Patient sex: F
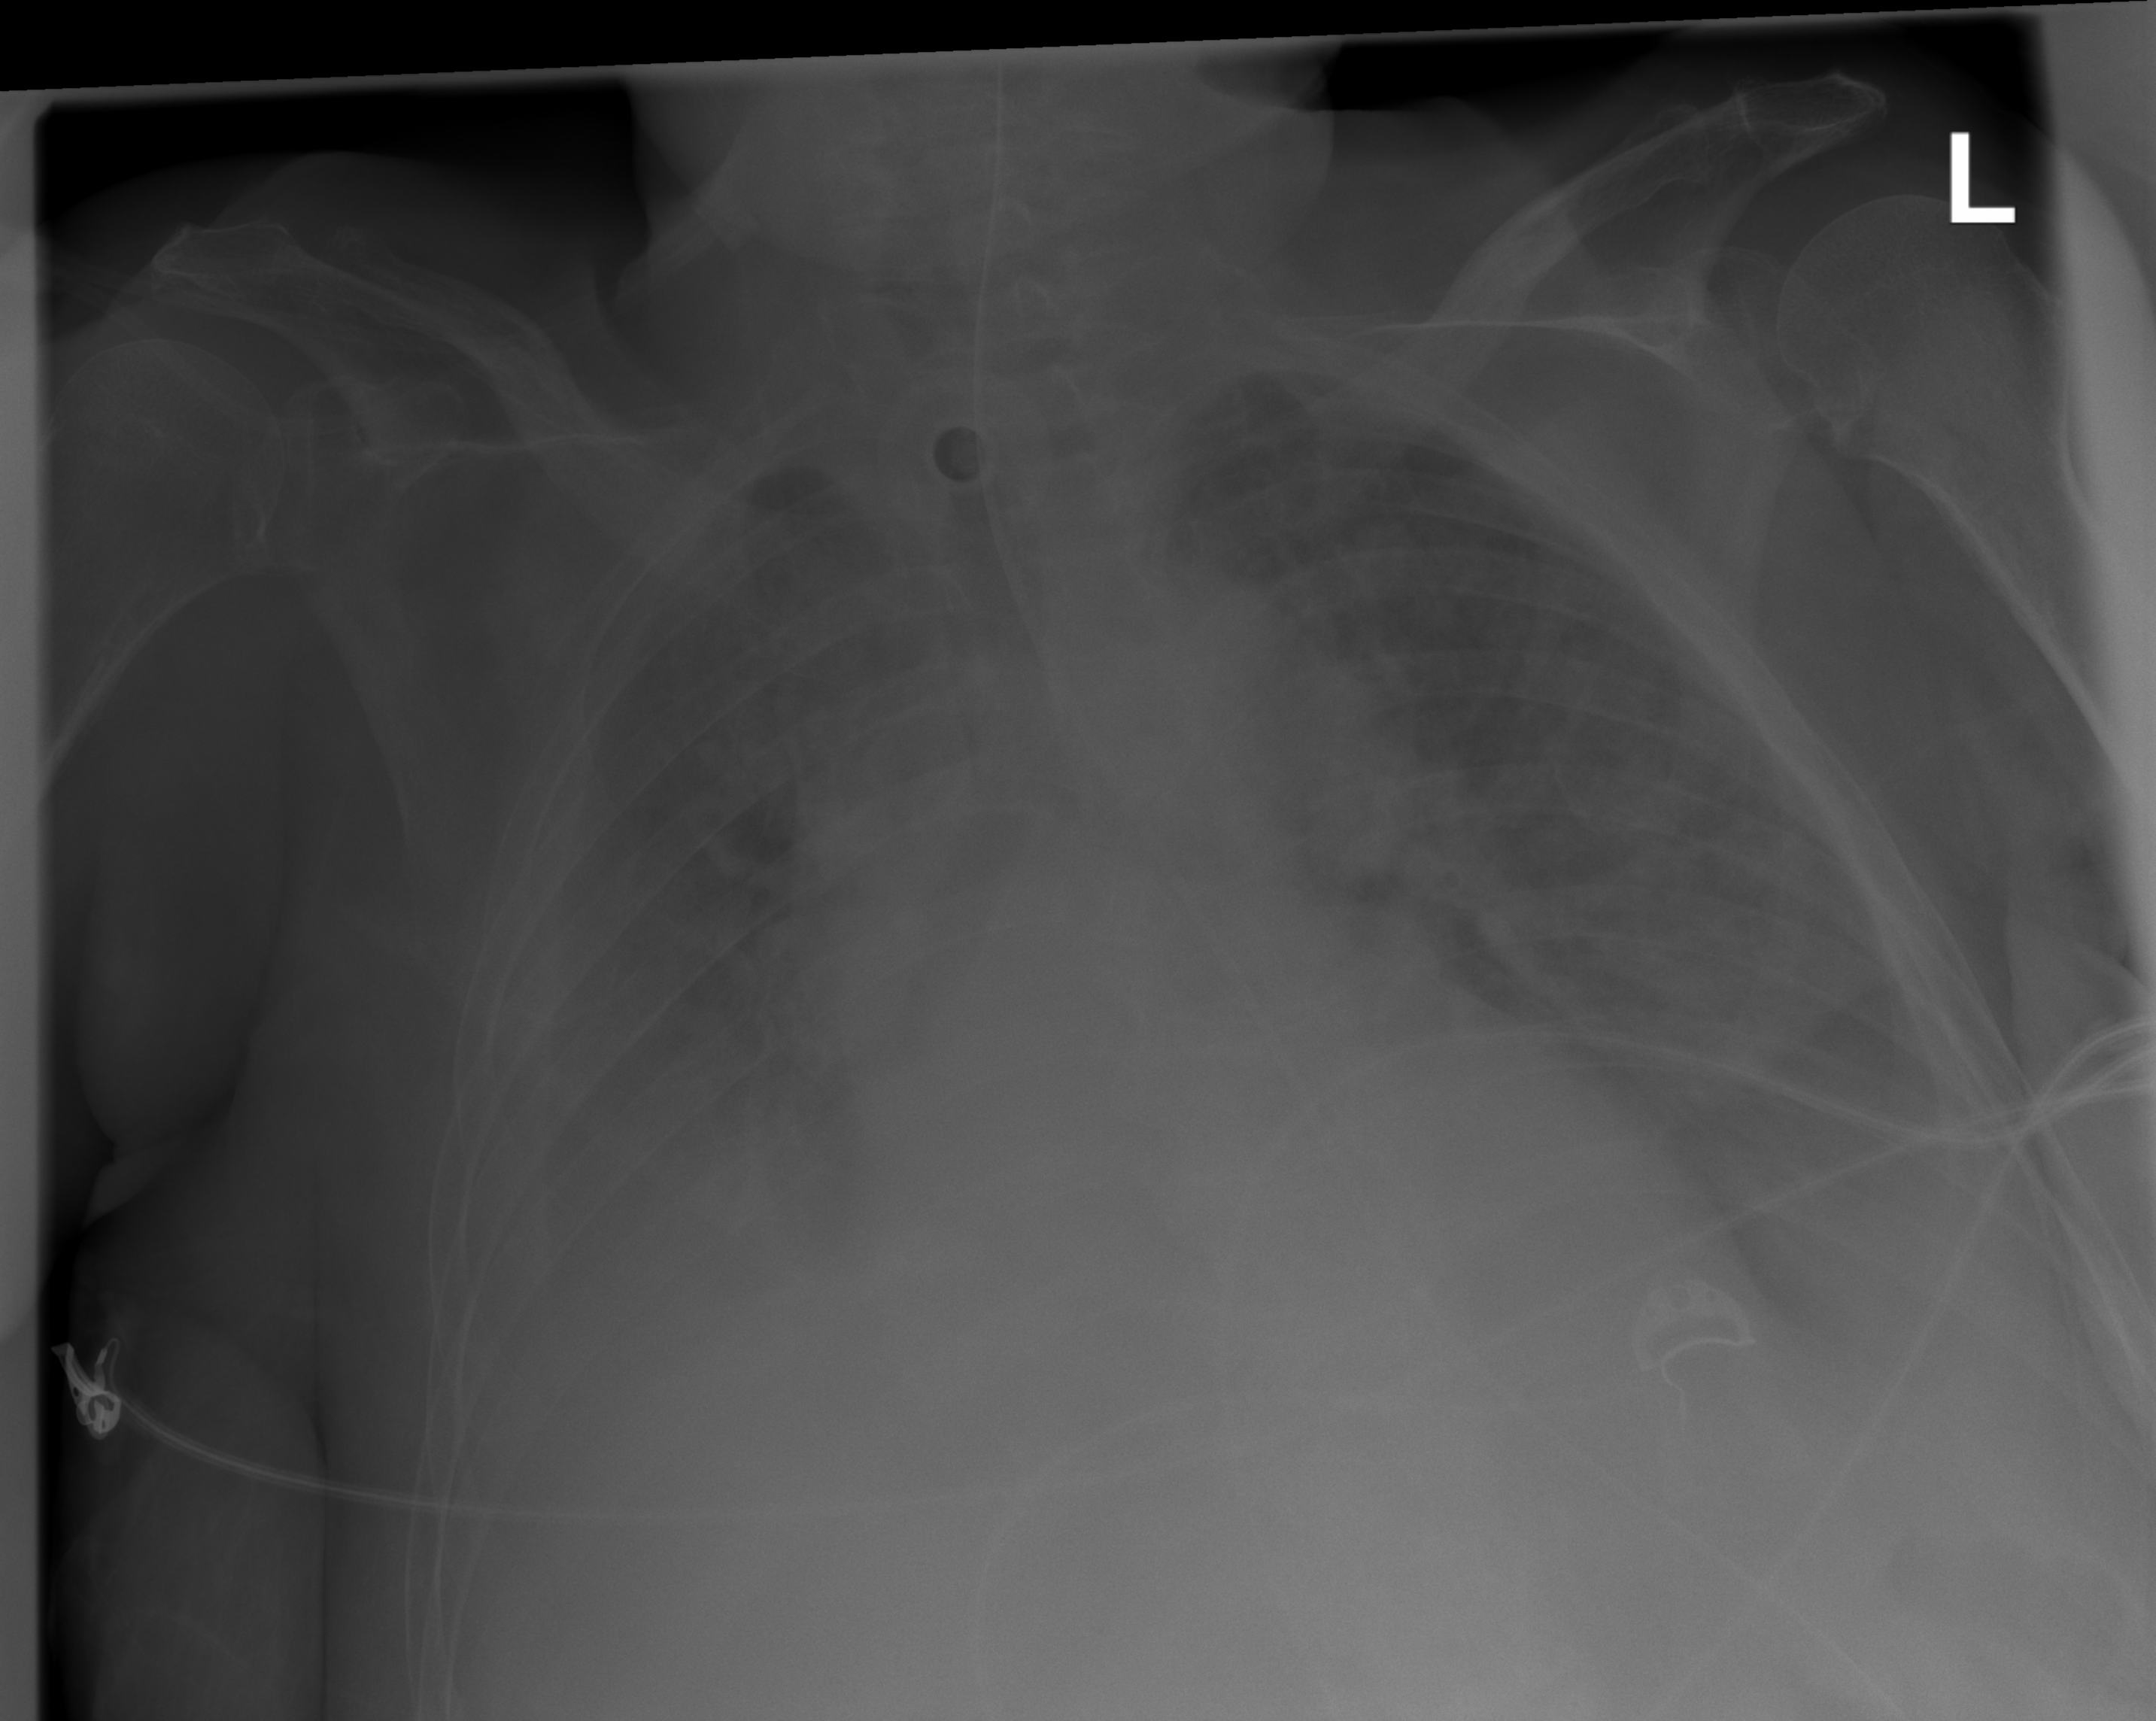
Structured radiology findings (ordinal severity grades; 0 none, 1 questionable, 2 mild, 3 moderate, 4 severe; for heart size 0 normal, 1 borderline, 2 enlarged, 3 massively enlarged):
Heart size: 1
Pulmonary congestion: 2
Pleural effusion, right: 3
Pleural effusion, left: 2
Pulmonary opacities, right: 2
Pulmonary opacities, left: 2
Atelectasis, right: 2
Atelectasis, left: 2